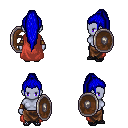
a pixel art fantasy rpg character, female body template, dark elf, purple skin, maroon cape, robe skirt, blue extra-long topknot hairstyle, cloth bracers, ghillies, shield, four views (front, back, left, right), 2x2 character sprite sheet, small pixel art, hard edges, no anti-aliasing